Current action and preconditions to check: trajectory_clear

Your task: For each precondition in the list above, predict whether it will hold at this action.

Consider the current scene as observed from the mobile robot's camera, and analyze the predicted future states of all dynamic agents (e.g., people, animals, vehicles, or any moving entities) within the NEXT SECOND.

IMPORTANT: Only answer "very likely" if you are absolutely certain—based on strong, clear evidence—that a dynamic agent will violate the precondition in the predicted future state. Do NOT answer "very likely" for unlikely, ambiguous, or low-probability risks.

Ask yourself for each precondition: Is there a high probability, with clear and convincing evidence, that the predicted future states of any dynamic agent will interfere with the predicted future state of the currently executing action within the NEXT SECOND, causing that precondition to fail?

Assess the risk level based on these predictions. Use "likely" or "very likely" if motions create a clear risk of interference.

Use "neutral" or "improbable" if agents are nearby but their predicted paths are clearly diverging or non-conflicting.

Failure Risk Categories: "very improbable", "improbable", "neutral", "likely", "very likely"

Answer Format: Output ONLY the probability_of_failure value from these categories: "very improbable", "improbable", "neutral", "likely", "very likely"

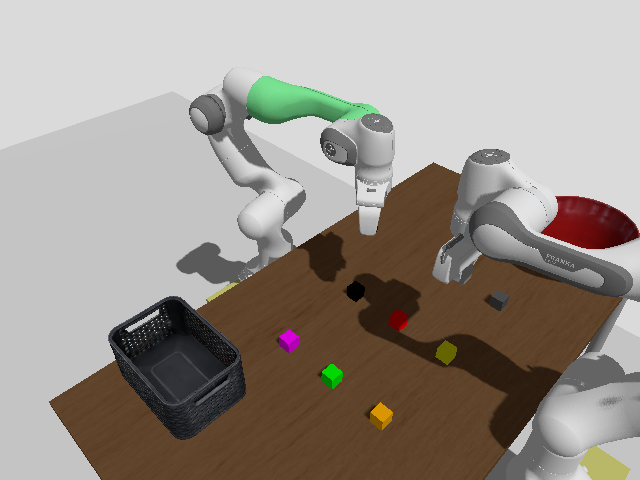

Answer: improbable